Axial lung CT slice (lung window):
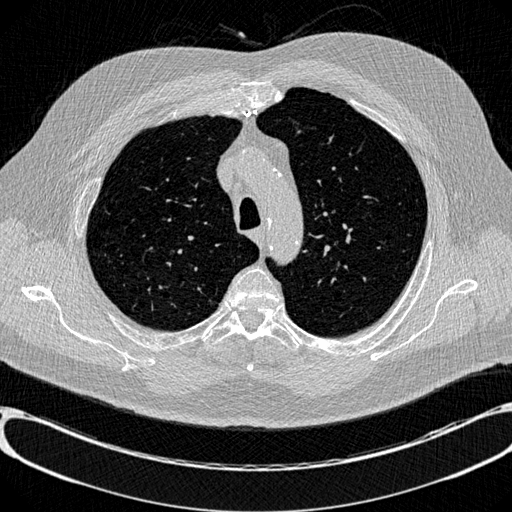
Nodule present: no